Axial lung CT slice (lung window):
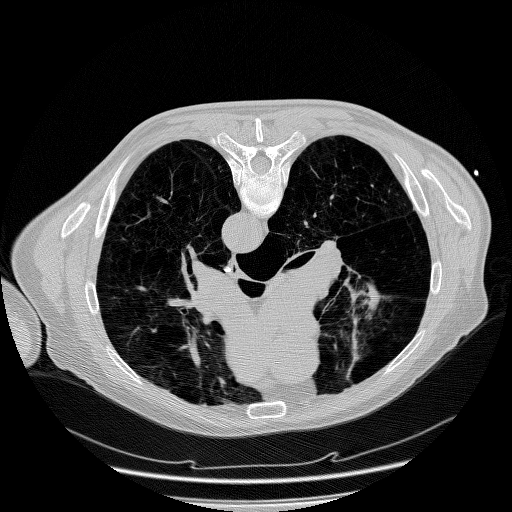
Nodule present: no